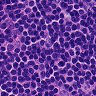
Metastatic tissue present: no